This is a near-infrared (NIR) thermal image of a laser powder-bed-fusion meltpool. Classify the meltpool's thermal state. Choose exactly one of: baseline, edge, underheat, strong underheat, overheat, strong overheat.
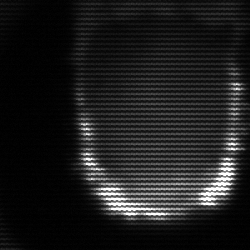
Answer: baseline